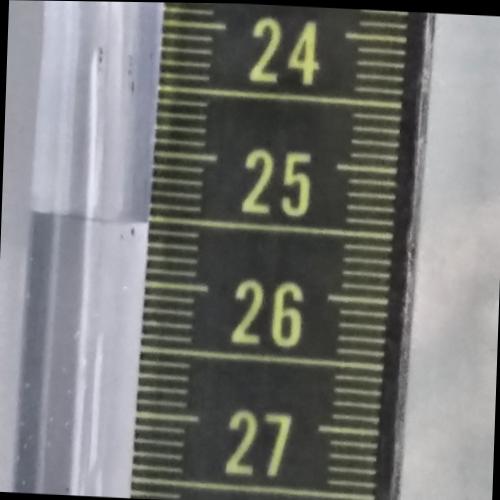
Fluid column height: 25.5 cm